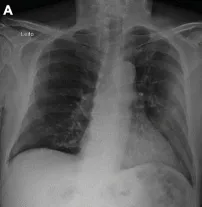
(A) A posteroanterior chest radiograph demonstrating ill-defined lung opacities, notably in the left lung.
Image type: radiology (x_ray)